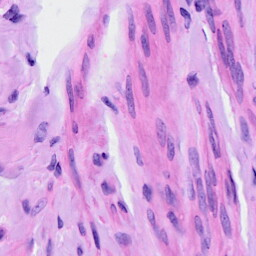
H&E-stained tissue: Ovarian